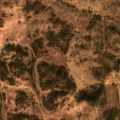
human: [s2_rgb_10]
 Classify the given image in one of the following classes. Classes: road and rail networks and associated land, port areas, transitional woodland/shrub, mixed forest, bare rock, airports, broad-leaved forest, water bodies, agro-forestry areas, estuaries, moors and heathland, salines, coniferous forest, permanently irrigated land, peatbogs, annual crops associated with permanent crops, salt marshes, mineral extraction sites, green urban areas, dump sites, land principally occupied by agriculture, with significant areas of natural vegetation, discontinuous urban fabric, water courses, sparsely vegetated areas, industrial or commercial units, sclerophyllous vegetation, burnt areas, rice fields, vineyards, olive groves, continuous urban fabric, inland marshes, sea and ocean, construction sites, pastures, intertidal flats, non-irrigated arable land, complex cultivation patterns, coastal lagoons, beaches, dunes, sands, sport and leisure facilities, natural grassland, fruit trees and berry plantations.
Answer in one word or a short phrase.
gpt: pastures, agro-forestry areas, broad-leaved forest, transitional woodland/shrub